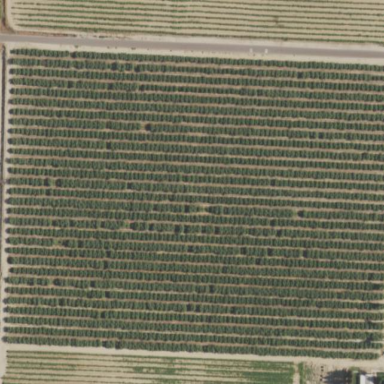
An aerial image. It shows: Orchard.